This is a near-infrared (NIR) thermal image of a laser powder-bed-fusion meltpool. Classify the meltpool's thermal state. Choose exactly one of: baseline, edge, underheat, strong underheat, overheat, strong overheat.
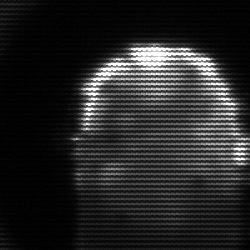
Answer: baseline